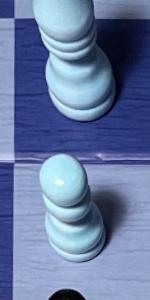
Label: Pawn_White